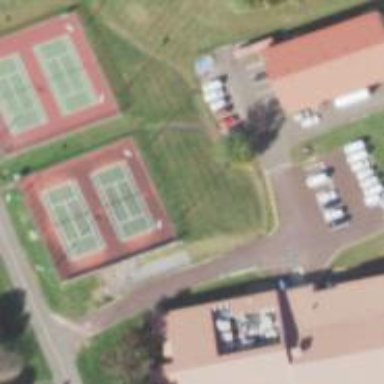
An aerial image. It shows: Tennis court on pitch.